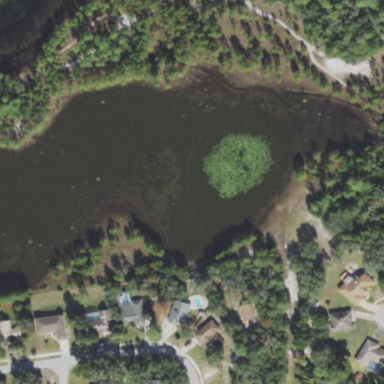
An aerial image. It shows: Pond surrounded by natural water.